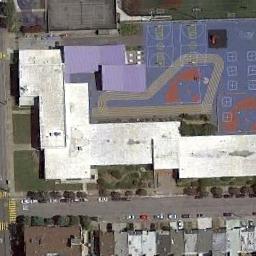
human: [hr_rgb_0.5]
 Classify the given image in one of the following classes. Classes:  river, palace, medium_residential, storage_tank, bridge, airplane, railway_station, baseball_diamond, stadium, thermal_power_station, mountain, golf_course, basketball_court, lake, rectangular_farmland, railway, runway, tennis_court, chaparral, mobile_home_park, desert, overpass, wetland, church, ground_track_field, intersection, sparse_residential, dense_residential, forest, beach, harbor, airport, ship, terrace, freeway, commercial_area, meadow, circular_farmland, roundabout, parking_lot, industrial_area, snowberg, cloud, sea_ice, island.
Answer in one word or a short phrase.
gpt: basketball_court